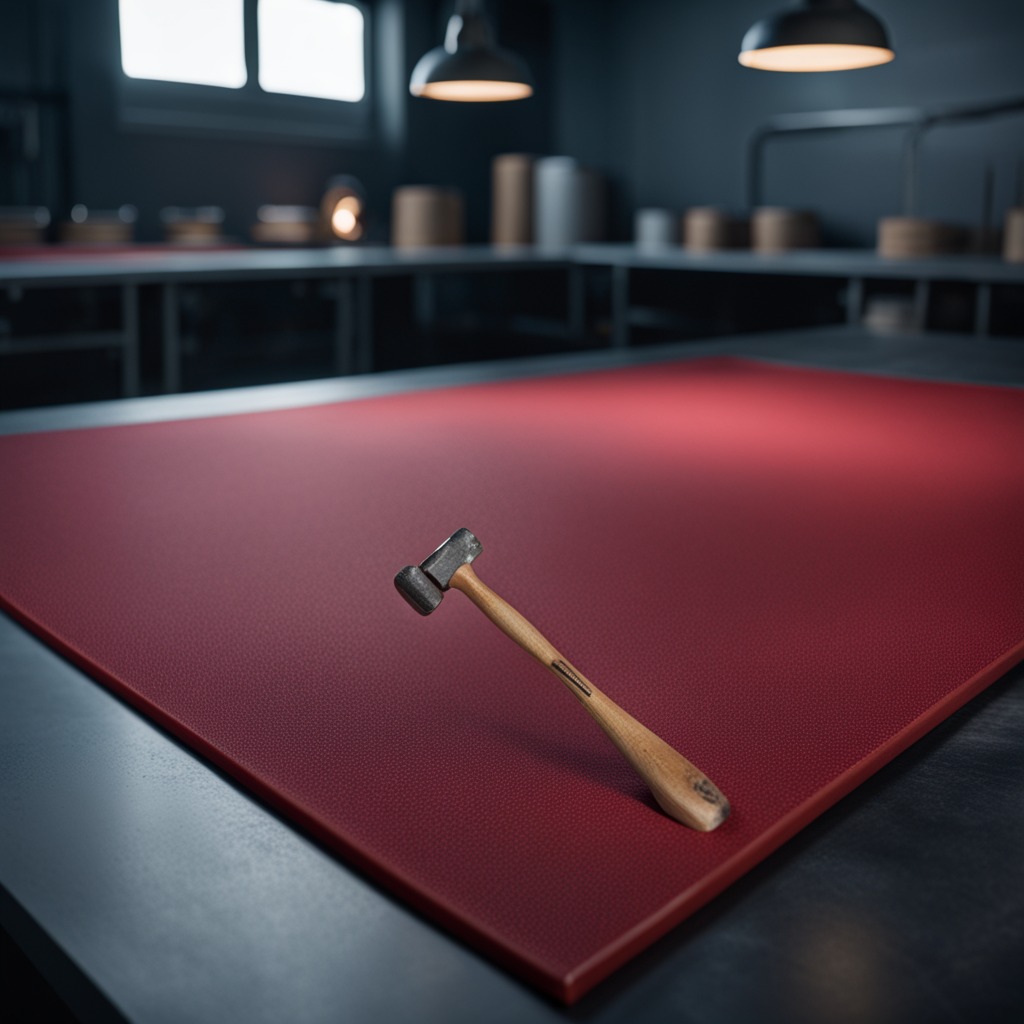
A hammer is lying on the clean granite tabletop covered with a red rubber mat inside a workshop at night dim ambient light soft shadows worn but beneath the mat